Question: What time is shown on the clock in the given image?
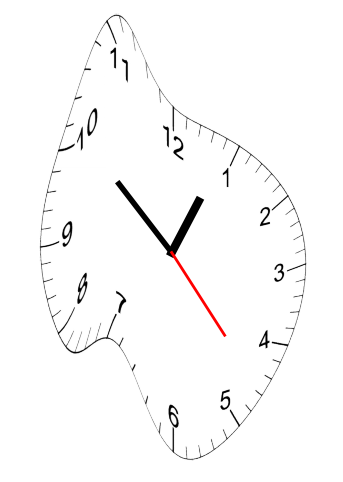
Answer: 12:51:23